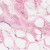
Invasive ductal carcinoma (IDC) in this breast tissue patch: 0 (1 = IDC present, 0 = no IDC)